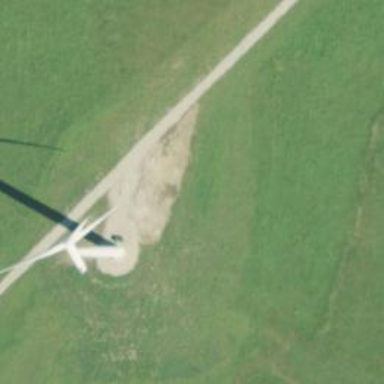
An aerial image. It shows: Wind turbine generator harnessing power from the wind.